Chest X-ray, AP view. Patient: 61 years old, sex F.
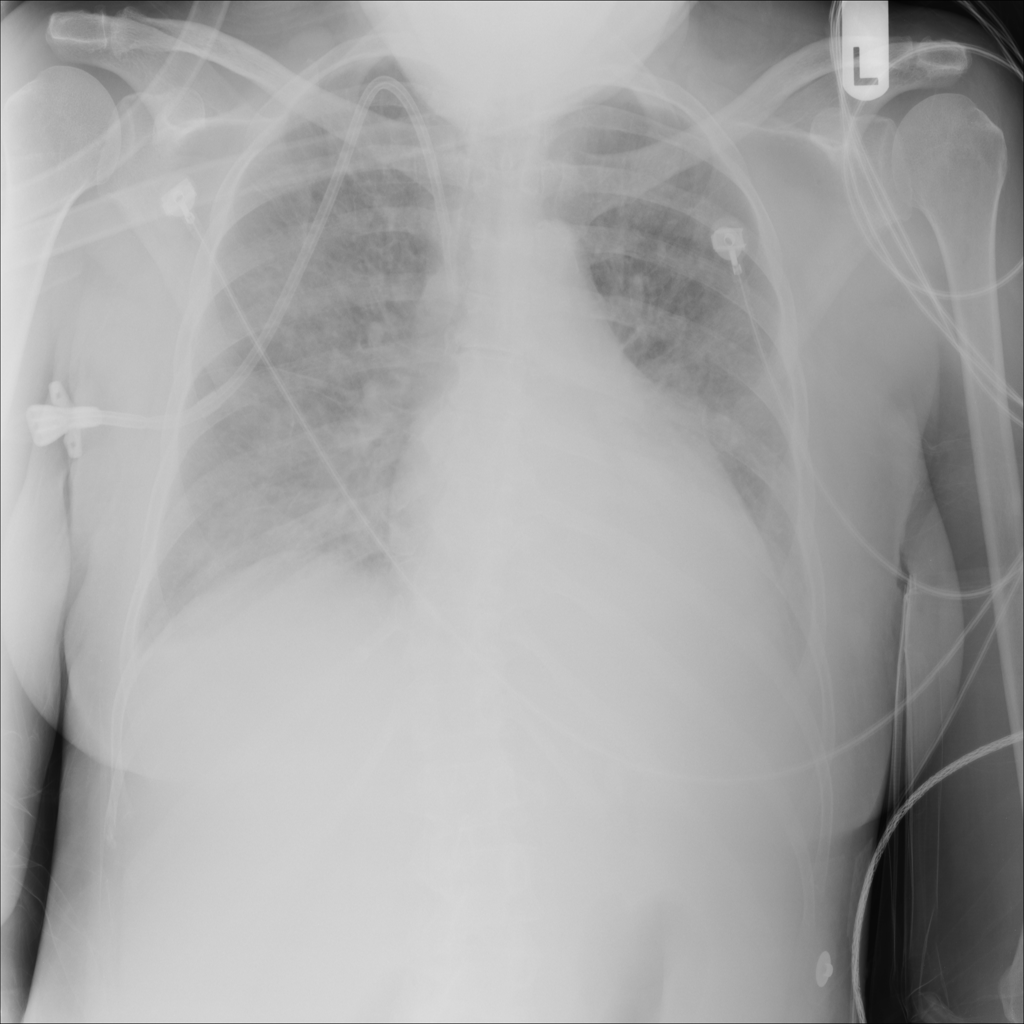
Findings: Atelectasis, Consolidation, Infiltration